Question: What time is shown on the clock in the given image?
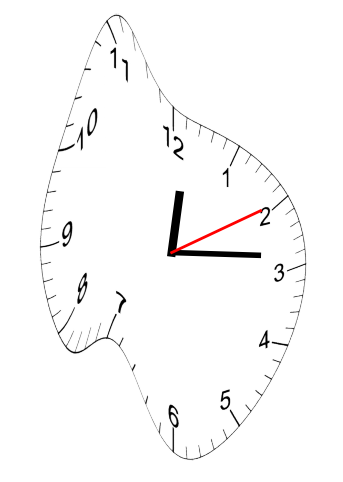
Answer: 12:14:10